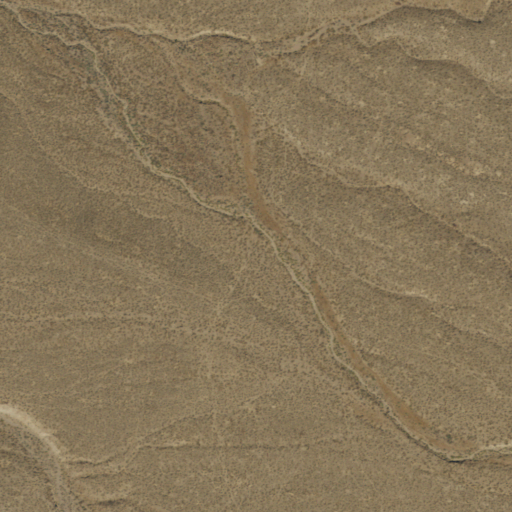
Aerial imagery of valley in Nevada named Sage Hen Canyon containing only shrub